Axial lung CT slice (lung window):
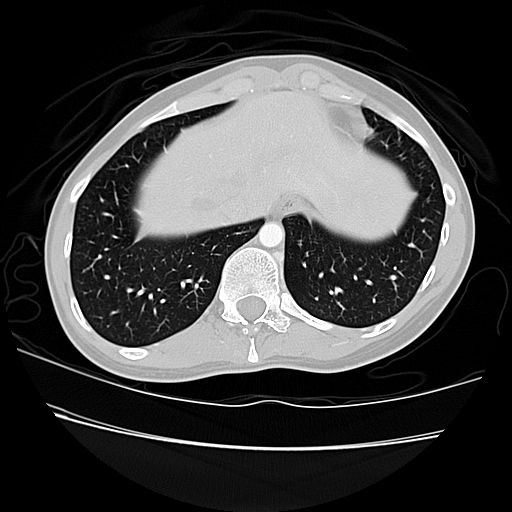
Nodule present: no